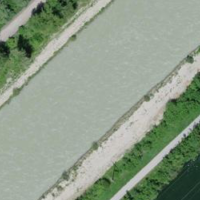
EUNIS habitat code: 15
Species observed at this site:
Corylus avellana
Ptyonoprogne rupestris